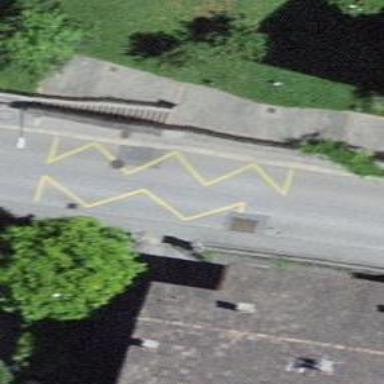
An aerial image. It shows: Bus stop with platform for public transport.